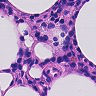
Metastatic tissue present: no